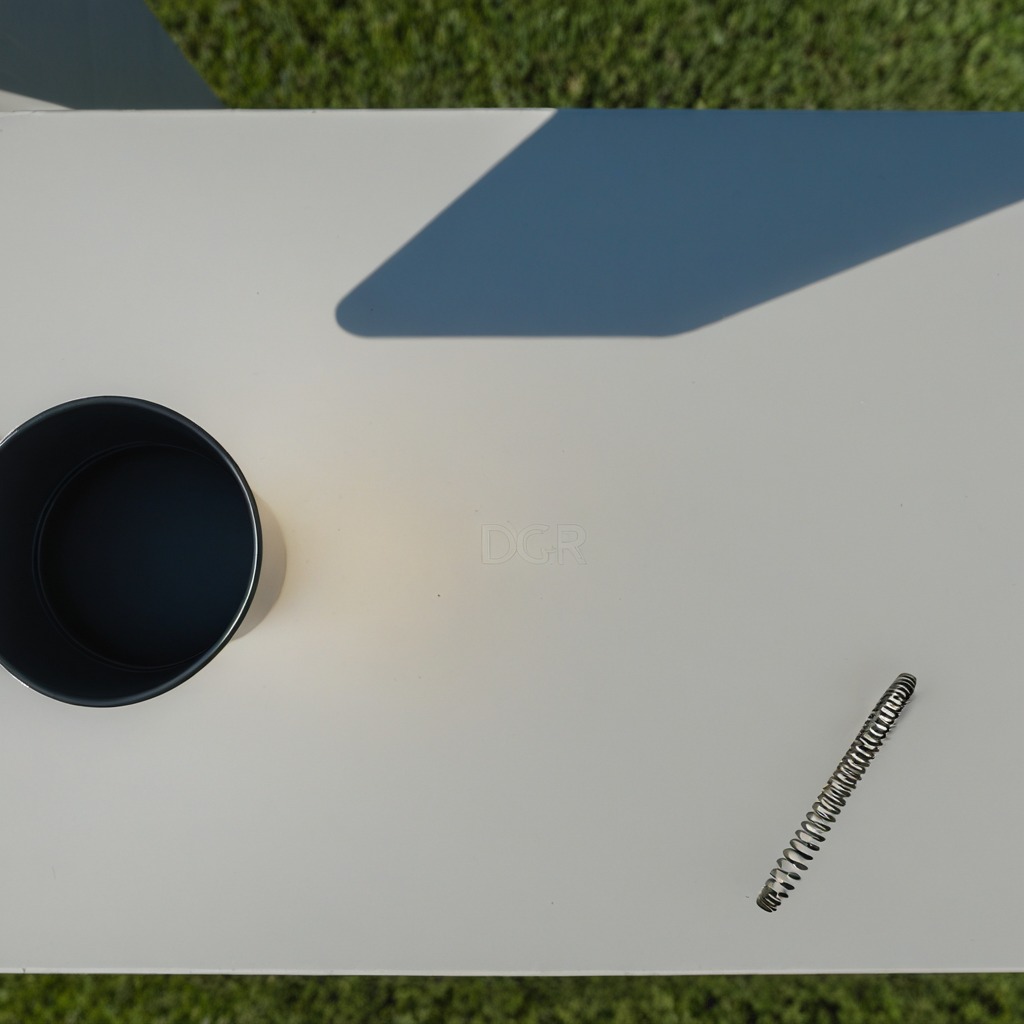
A coiled metal spring lies on the textured surface of the table.